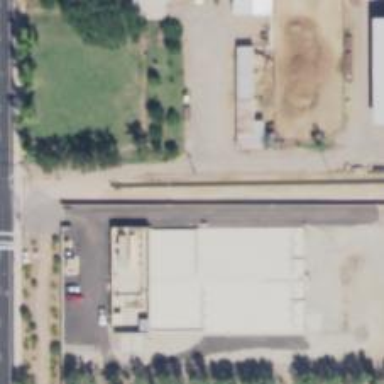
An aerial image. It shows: Alleyway designated as service road.